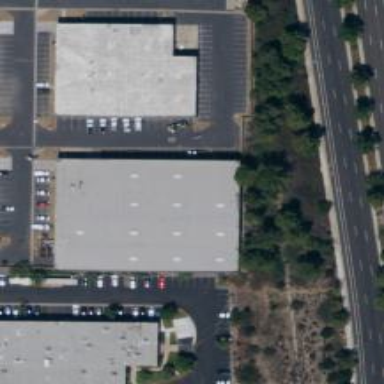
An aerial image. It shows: Industrial building.